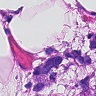
Metastatic tissue present: yes